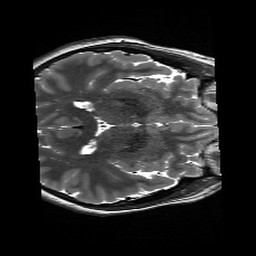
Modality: T2w
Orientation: axial
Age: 22
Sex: female